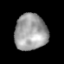
Tissue: lung
Cell type: Epithelial cells
Senescence score: 0.1982
Nuclear area (px): 1156
Mean DAPI intensity: 158.343